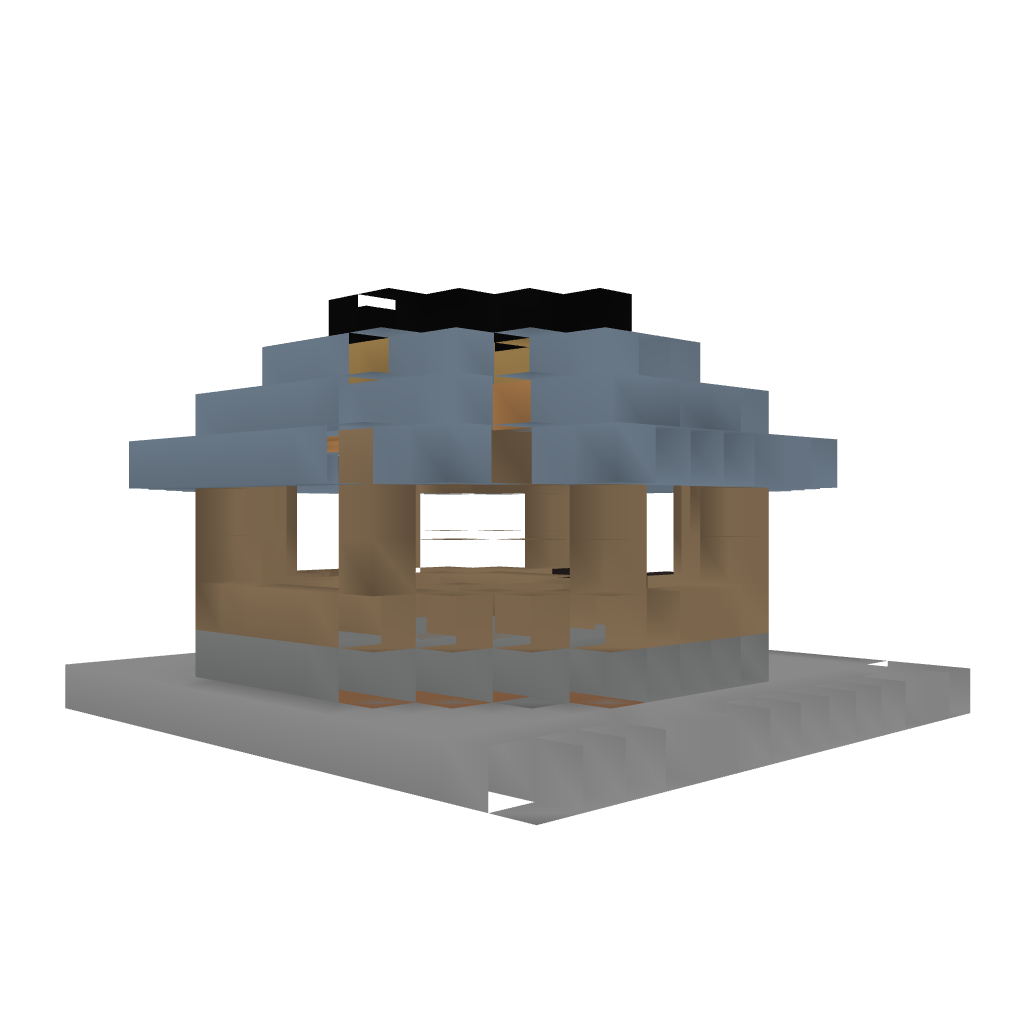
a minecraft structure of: Carnival Game #4 (Ring Toss)